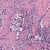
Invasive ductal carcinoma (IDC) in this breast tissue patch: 1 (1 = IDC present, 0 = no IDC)